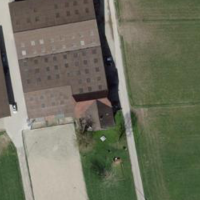
EUNIS habitat code: 52
Species observed at this site:
Bromus hordeaceus